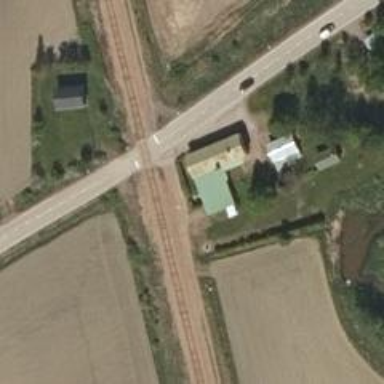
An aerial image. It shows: Level crossing with saltire markings.